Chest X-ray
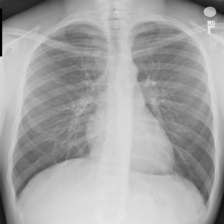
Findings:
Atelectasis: negative
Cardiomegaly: negative
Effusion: negative
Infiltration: negative
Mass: negative
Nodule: negative
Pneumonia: negative
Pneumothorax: negative
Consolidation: negative
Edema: negative
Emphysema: negative
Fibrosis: negative
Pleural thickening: negative
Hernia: negative